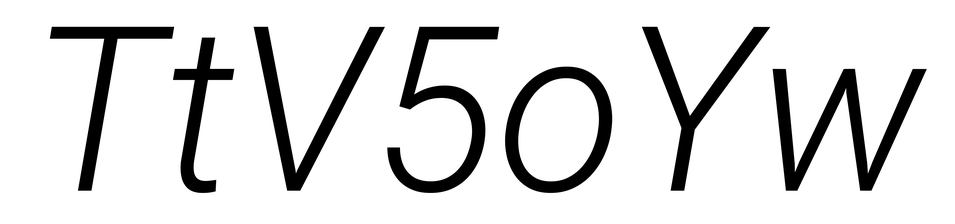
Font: Roboto-Italic_Light_Italic